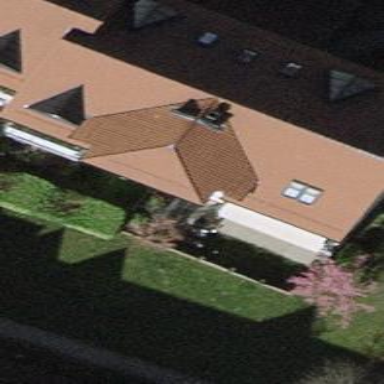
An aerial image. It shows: Gabled roof on building that houses apartments.